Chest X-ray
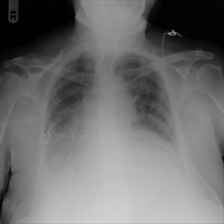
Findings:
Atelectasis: positive
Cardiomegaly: negative
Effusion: positive
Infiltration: positive
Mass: negative
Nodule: negative
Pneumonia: negative
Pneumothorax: negative
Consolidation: negative
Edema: negative
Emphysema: negative
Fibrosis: negative
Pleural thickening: negative
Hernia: negative